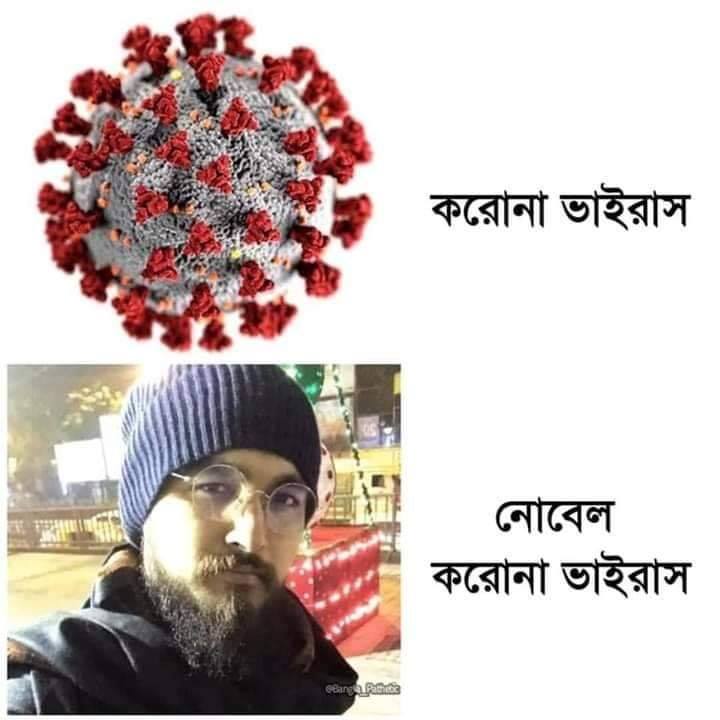
Caption: করোনা ভাইরাস     নোবেল ভাইরাস
Label: hate